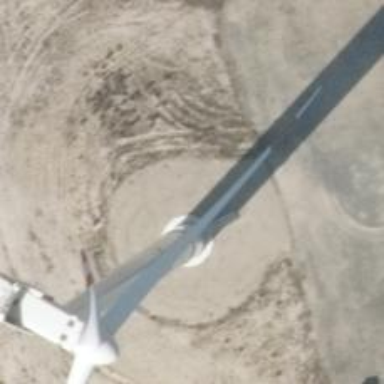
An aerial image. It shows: Wind generator powered by wind turbines of horizontal axis type. It is manufactured by Vestas.